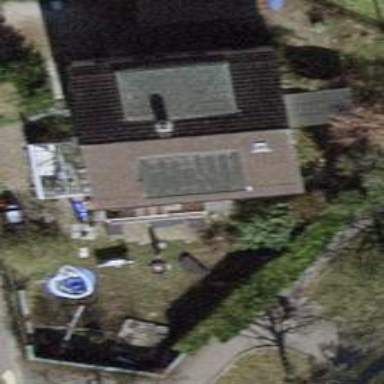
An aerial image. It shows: Building with tile roof.